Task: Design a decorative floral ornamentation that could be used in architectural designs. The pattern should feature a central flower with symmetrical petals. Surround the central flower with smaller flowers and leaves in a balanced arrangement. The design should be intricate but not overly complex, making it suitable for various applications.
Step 1846:
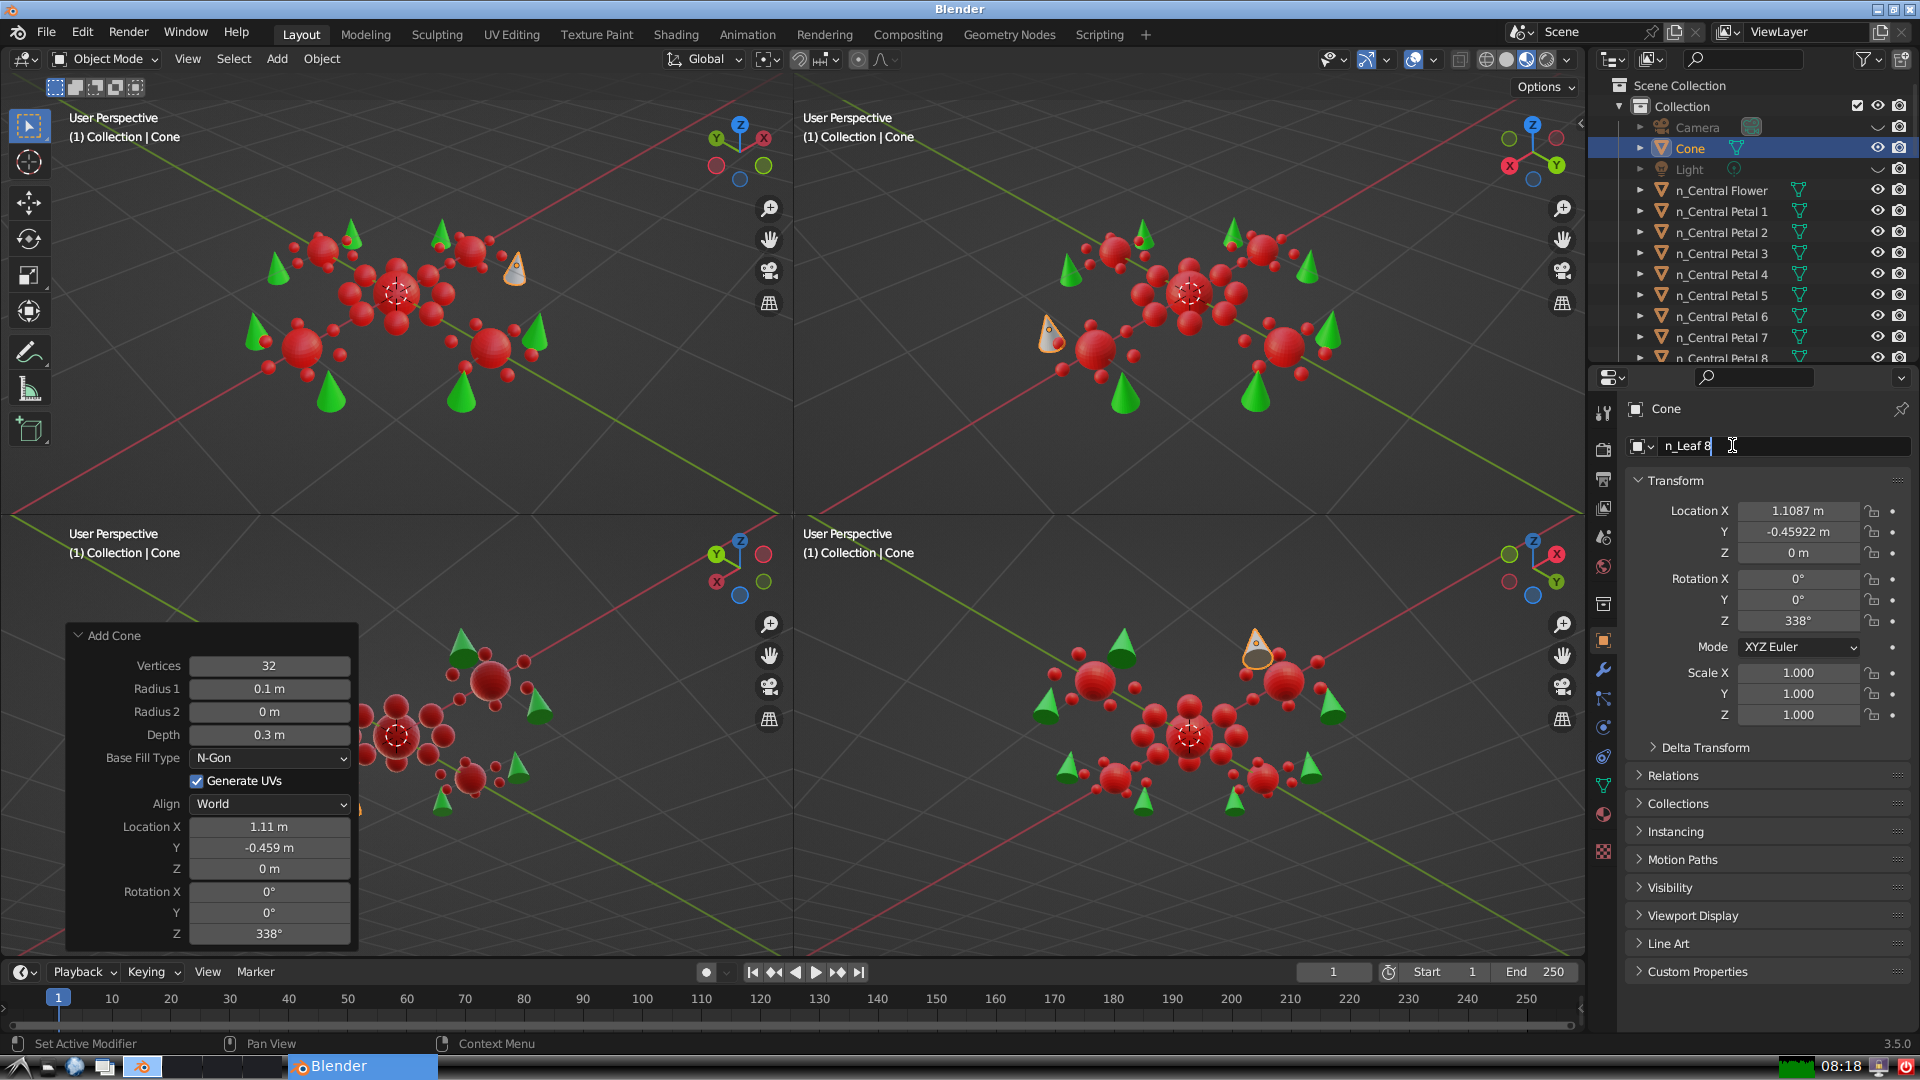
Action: {"key_press": ['Return']}